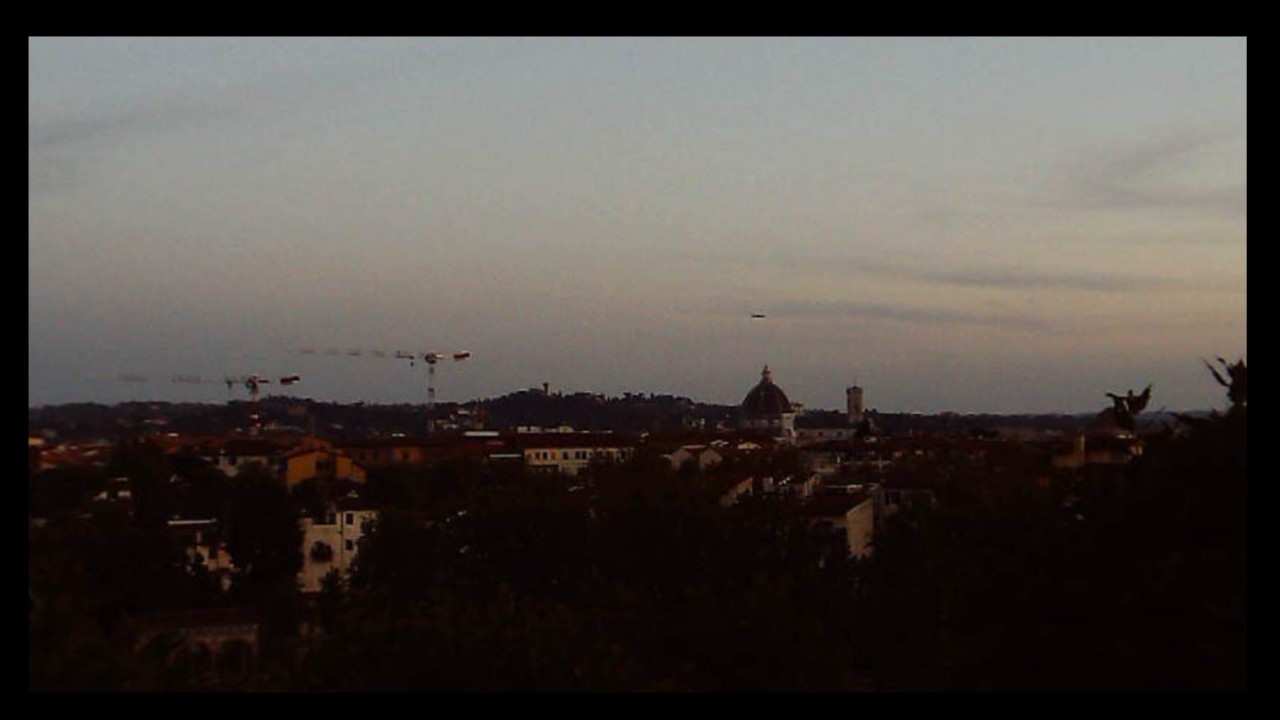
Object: DJI Mini 3